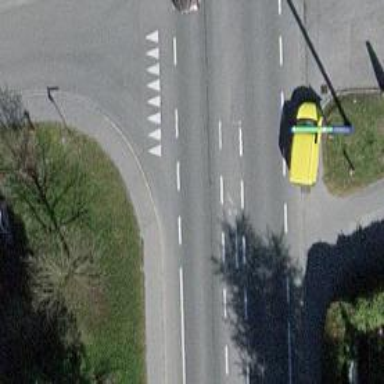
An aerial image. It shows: Asphalt road with primary highway designation. It has sidewalks on both sides and exclusive cycle lane.